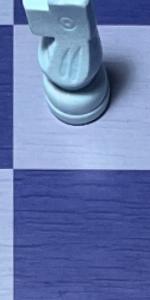
Label: Empty